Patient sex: F
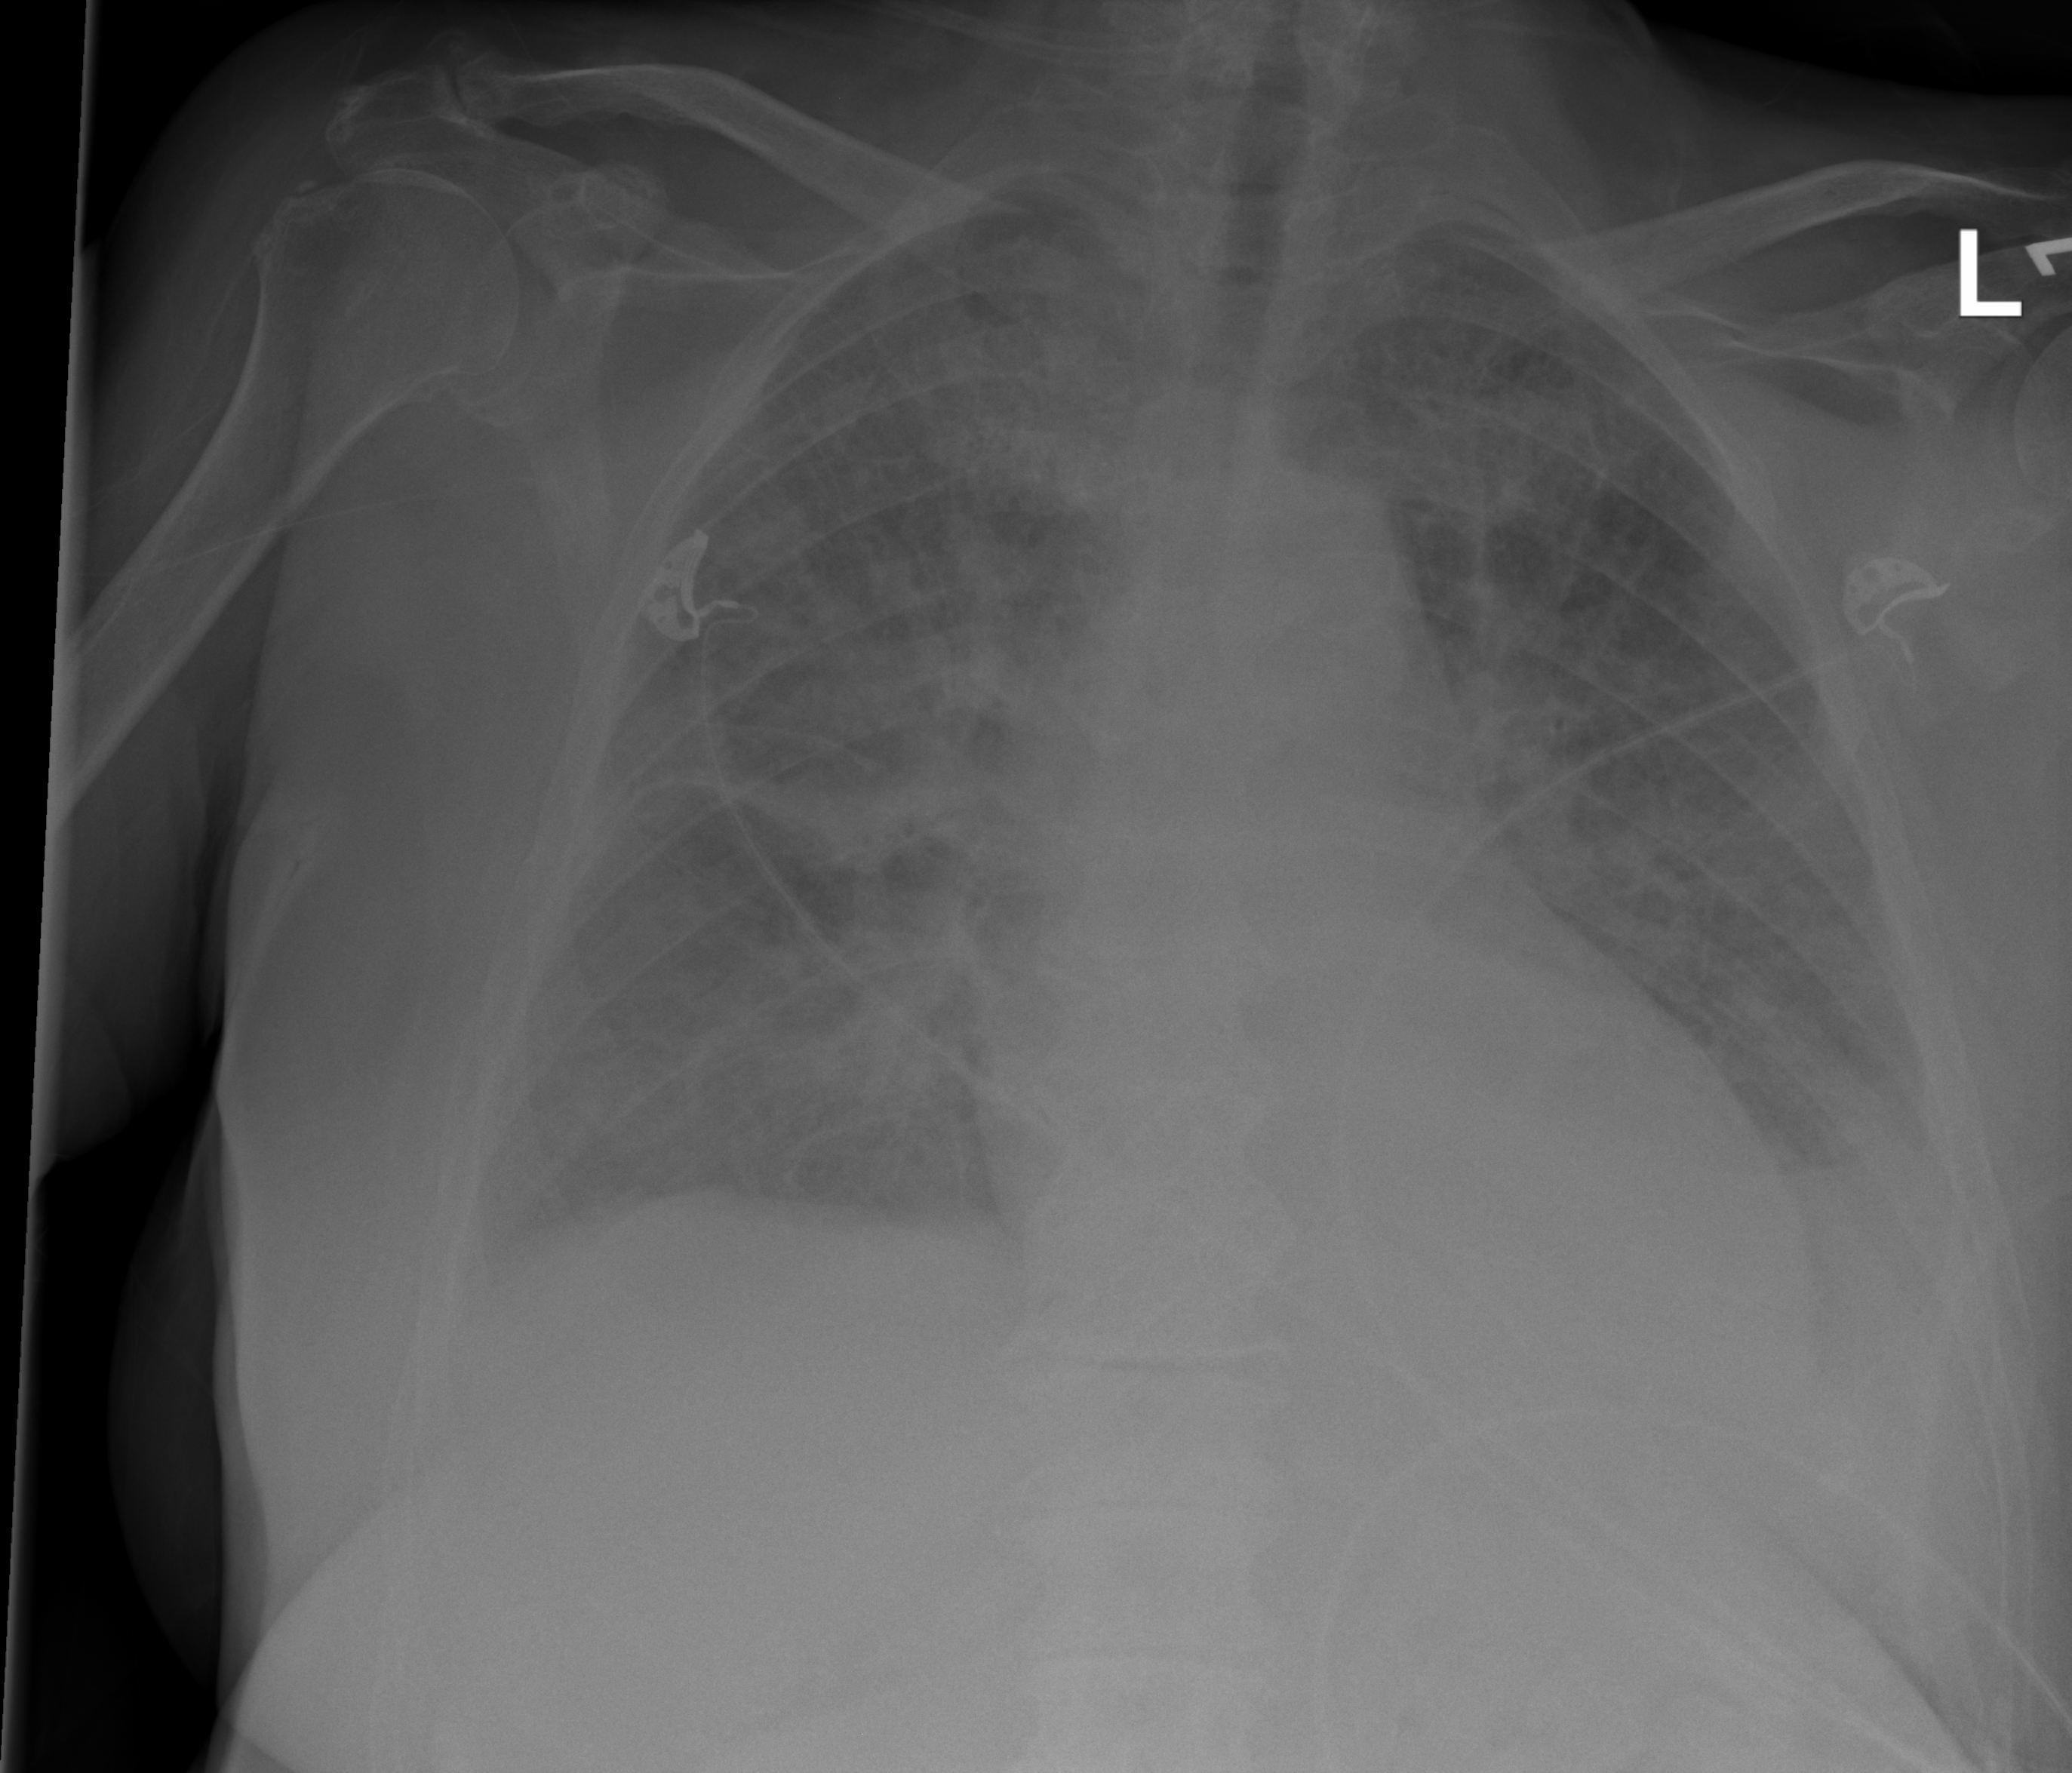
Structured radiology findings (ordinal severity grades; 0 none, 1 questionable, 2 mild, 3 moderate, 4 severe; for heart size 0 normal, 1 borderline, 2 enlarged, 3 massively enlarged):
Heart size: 1
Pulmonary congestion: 3
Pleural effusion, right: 2
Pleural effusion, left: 3
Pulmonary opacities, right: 3
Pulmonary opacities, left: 3
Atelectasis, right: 3
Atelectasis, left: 2